Aerial crown-view tile of a tropical tree (Barro Colorado Island, Panama), acquired 20250217:
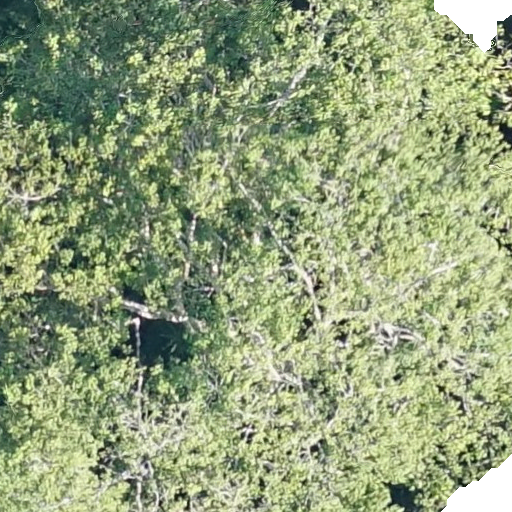
Species: Sterculia apetala
GBIF accepted scientific name: Sterculia apetala
Crown area: 626.573 m²